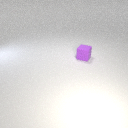
small purple rubber cube